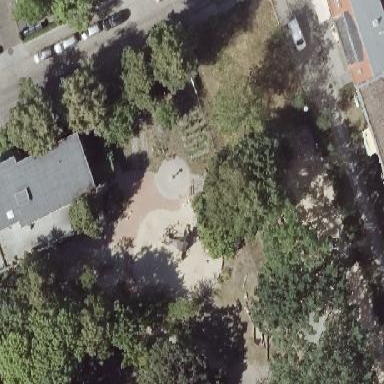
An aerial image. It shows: Playground area for leisure land.